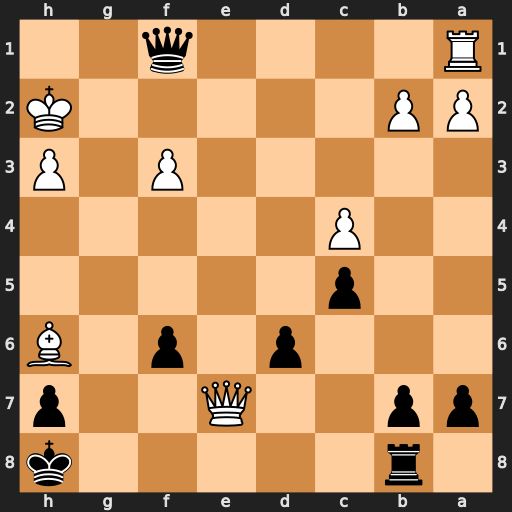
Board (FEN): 1r5k/pp2Q2p/3p1p1B/2p5/2P5/5P1P/PP5K/R4q2
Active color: b
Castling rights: -
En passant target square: -
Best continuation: Qf2+ Kh1 Qxf3+